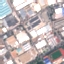
Land use / land cover class: Industrial